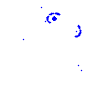
Particle: kaon